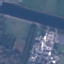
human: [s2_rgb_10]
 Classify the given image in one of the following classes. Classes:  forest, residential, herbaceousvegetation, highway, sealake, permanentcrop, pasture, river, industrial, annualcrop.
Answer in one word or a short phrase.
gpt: River